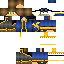
A male human skin with medium skin, wearing brown long hair dressed in a blue hoodie and brown pants, featuring a closed mouth.